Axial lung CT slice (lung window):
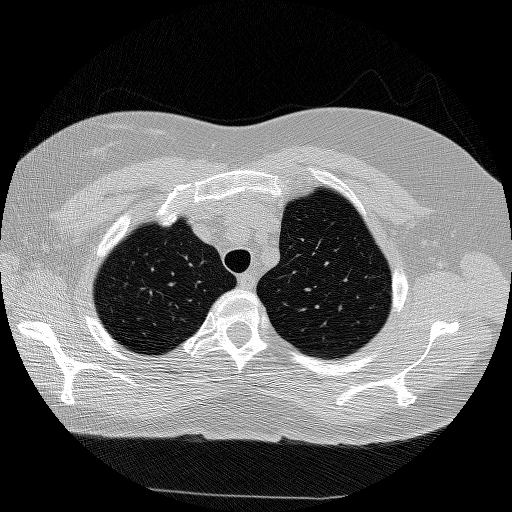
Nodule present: no